Question: I have visual studio 2012 ultimate solution with 4 projects ( 2 asp.net web forms, 1 console, 1 modeling project).
When I try to drag and drop ANY class form my solution explorer to a layer diagram in my modeling project, Visual Studio will stop working (Not Responding), and it will restart.
It will prompt me with the following message:

I did clean my solution, I did use the Visual Studio repair tool and nothing seems to correct this issue.
It also appears that the problem is related to my current solution only.
I created a test solution with few projects and the drag and drop functionality in a layer diagram works just fine.
Is there anything that I can do to fix this issue?
Clean/Reset values ?
Or check configurations somewhere?
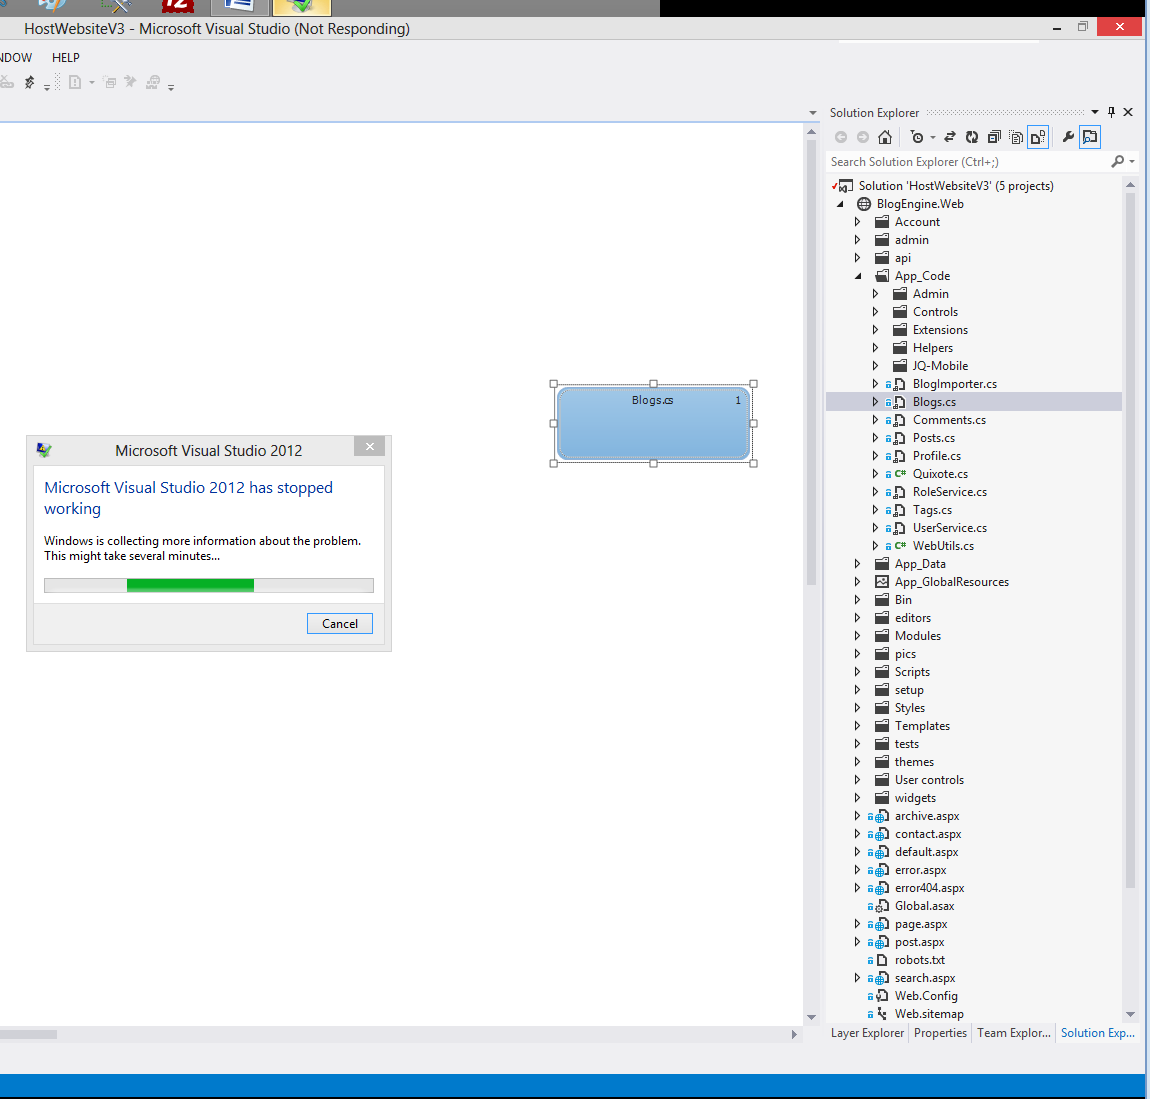
Answer: This is a <URL>, it will be fixed in the next release of visual studio.
So, for VS 2012, there is no solution yet!